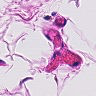
Metastatic tissue present: no